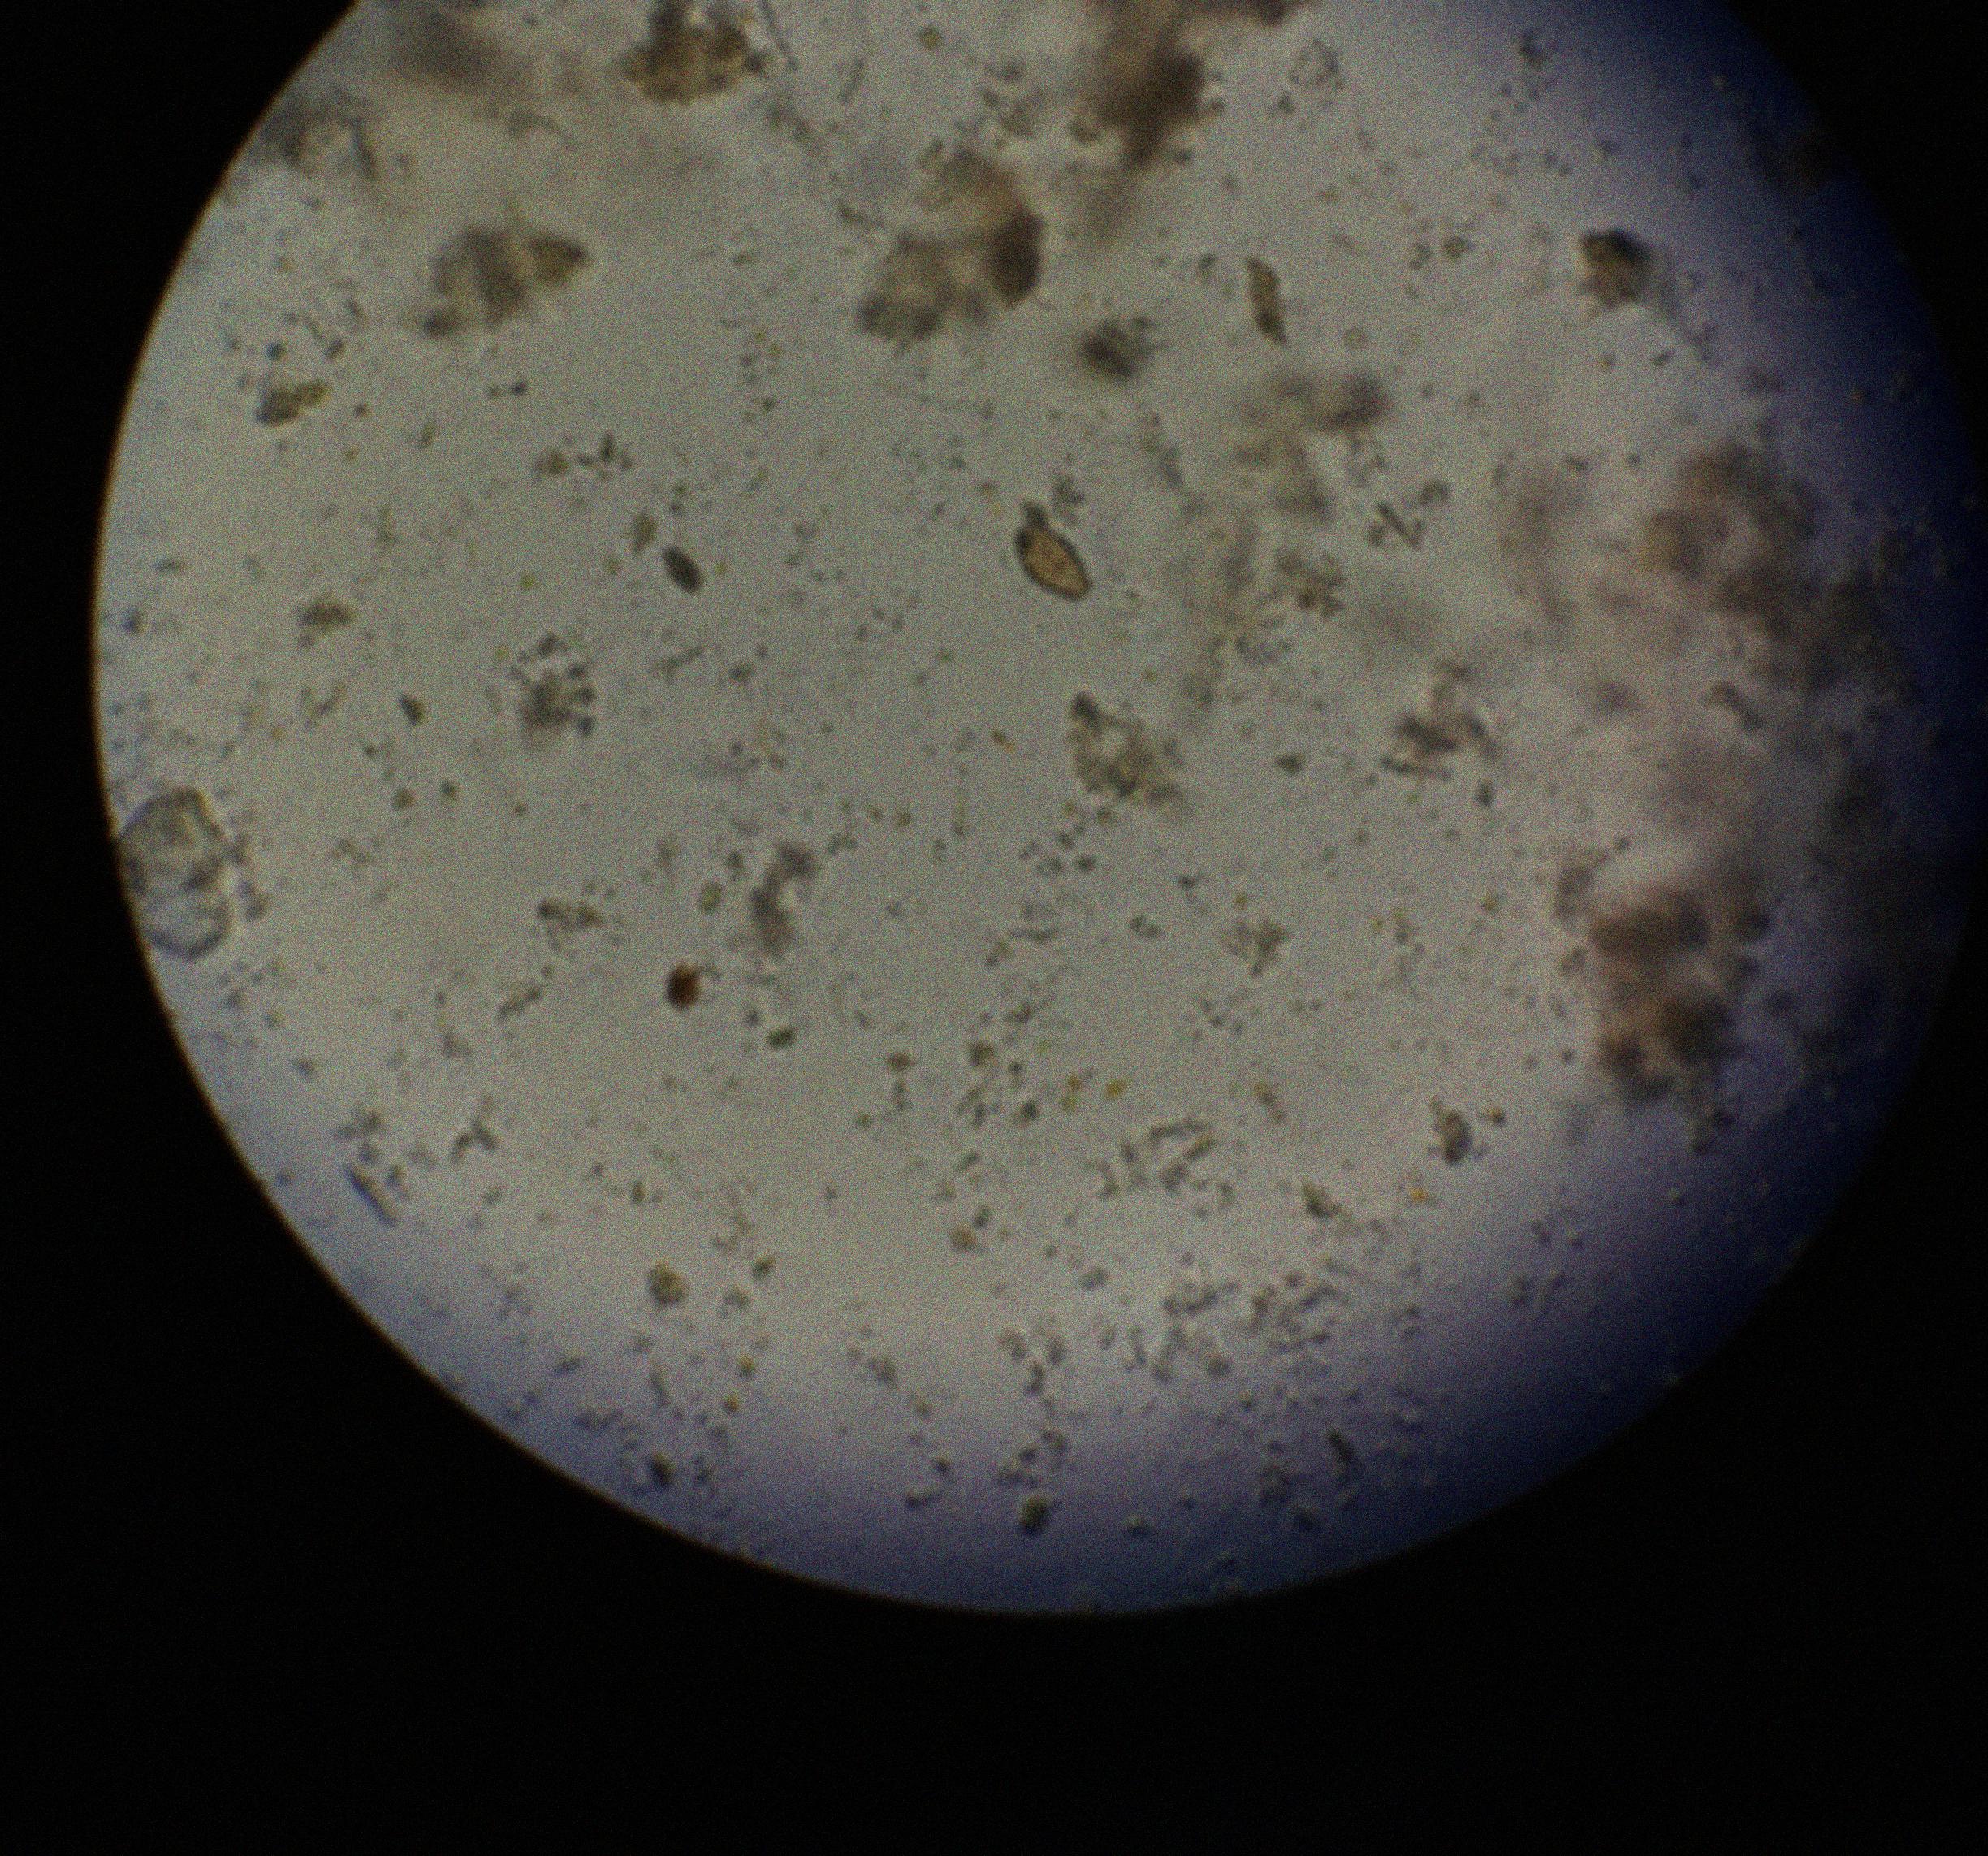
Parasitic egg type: Opisthorchis viverrine